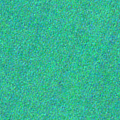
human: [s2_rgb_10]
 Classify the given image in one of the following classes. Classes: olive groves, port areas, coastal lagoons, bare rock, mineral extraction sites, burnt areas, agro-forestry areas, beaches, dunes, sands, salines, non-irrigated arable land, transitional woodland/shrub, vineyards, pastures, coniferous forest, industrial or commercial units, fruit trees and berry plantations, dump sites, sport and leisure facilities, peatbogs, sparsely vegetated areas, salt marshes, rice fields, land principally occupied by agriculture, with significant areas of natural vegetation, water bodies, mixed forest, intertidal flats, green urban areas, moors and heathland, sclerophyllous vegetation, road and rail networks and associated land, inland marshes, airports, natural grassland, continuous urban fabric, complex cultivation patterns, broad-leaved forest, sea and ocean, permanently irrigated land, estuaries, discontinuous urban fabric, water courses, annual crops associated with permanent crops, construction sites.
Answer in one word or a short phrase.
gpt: sea and ocean